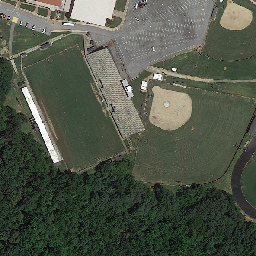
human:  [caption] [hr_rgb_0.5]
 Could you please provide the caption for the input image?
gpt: Two tennis courts of different sizes are located on one side of the vacant car park.

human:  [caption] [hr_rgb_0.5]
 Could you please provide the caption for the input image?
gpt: On one side of the playground are green trees and on the other side are gray paths.

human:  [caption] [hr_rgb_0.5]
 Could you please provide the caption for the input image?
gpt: A playground and tennis court next to the trees

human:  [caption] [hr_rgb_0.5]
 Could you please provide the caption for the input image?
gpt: Two tennis courts of different sizes are located on one side of the empty parking lot.

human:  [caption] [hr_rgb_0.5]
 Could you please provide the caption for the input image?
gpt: On one side of the playground are green trees and on the other side are gray roads.